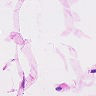
Metastatic tissue present: no